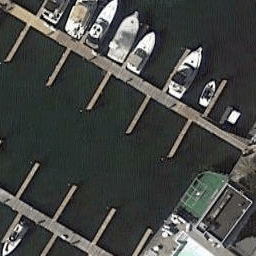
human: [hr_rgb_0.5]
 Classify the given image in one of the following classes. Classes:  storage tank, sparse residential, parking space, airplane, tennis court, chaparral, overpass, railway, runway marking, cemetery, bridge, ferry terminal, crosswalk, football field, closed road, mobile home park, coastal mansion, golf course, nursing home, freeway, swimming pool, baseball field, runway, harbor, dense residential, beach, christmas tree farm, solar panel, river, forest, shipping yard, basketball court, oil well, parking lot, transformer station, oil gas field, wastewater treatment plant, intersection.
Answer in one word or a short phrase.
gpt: harbor